This is a demodulated (Hilbert-envelope) spectrum computed from a bearing vibration snapshot; the dashed markers indicate where each bearing fault type would appear (BPFO, BPFI, BSF, FTF). Based on the visible evidence, which condition applies: normal, inner_race, outer_race, ball?
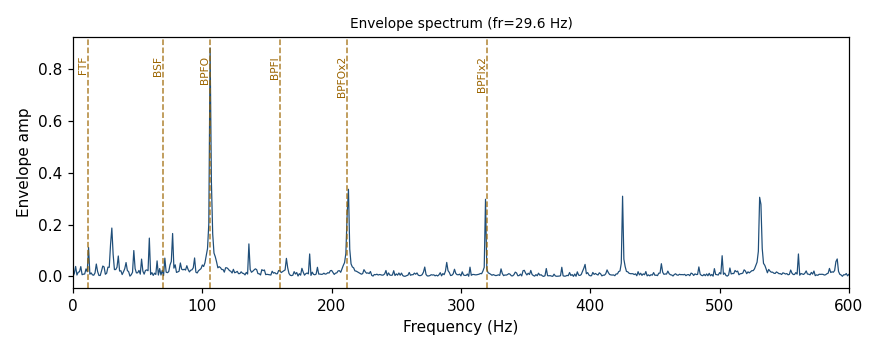
Answer: outer_race